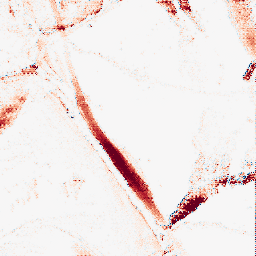
Category: morphological
Decomposition family: morphological_ellipse
Decomposition parameters: operation: opening
width: 5
height: 30
Upsampling method: regularized
Upsampling parameters: scale: 2
lambda_reg: 0.1
Upsampling scale: 2